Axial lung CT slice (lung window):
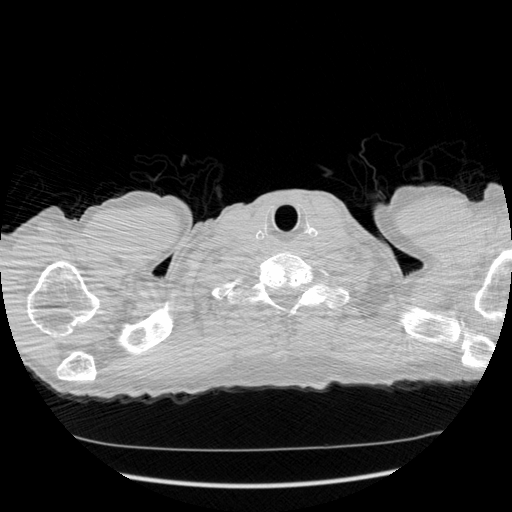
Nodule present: no